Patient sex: M
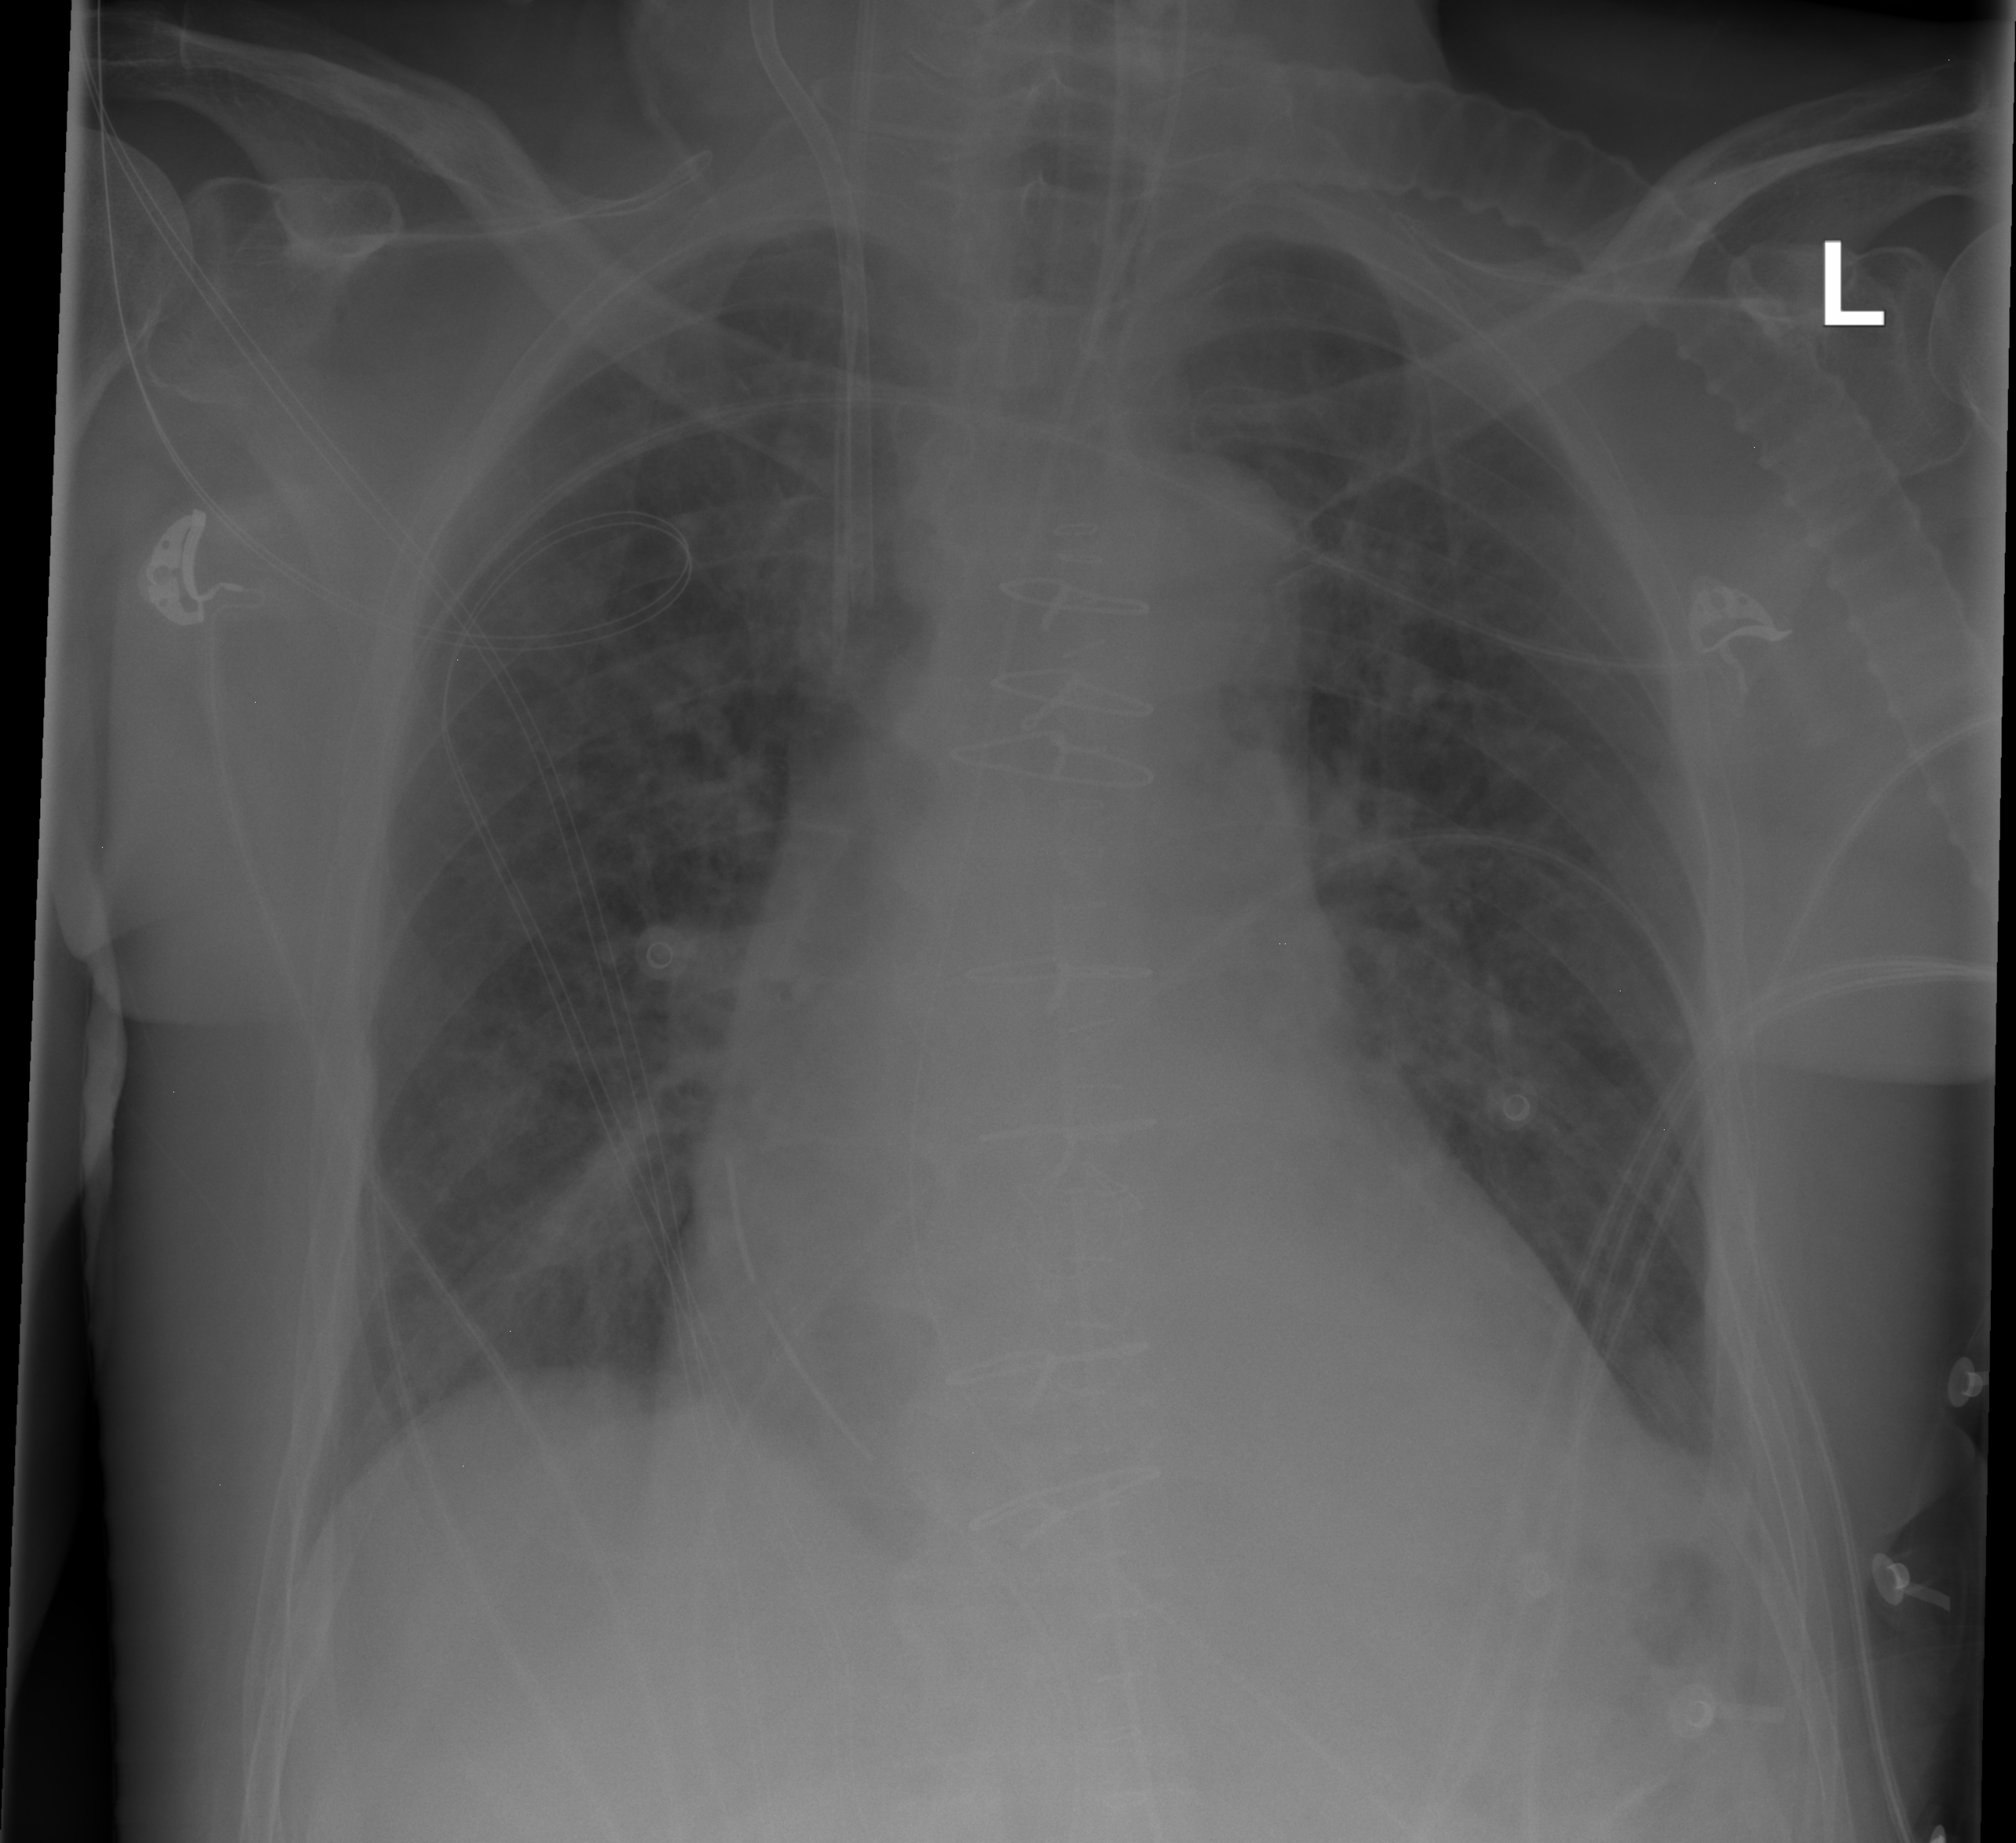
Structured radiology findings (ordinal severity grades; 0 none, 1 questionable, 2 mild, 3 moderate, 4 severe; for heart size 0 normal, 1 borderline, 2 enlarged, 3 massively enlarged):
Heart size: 1
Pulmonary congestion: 0
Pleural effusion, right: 0
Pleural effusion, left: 1
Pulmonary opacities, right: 0
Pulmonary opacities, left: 0
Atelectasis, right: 0
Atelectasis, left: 2